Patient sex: F
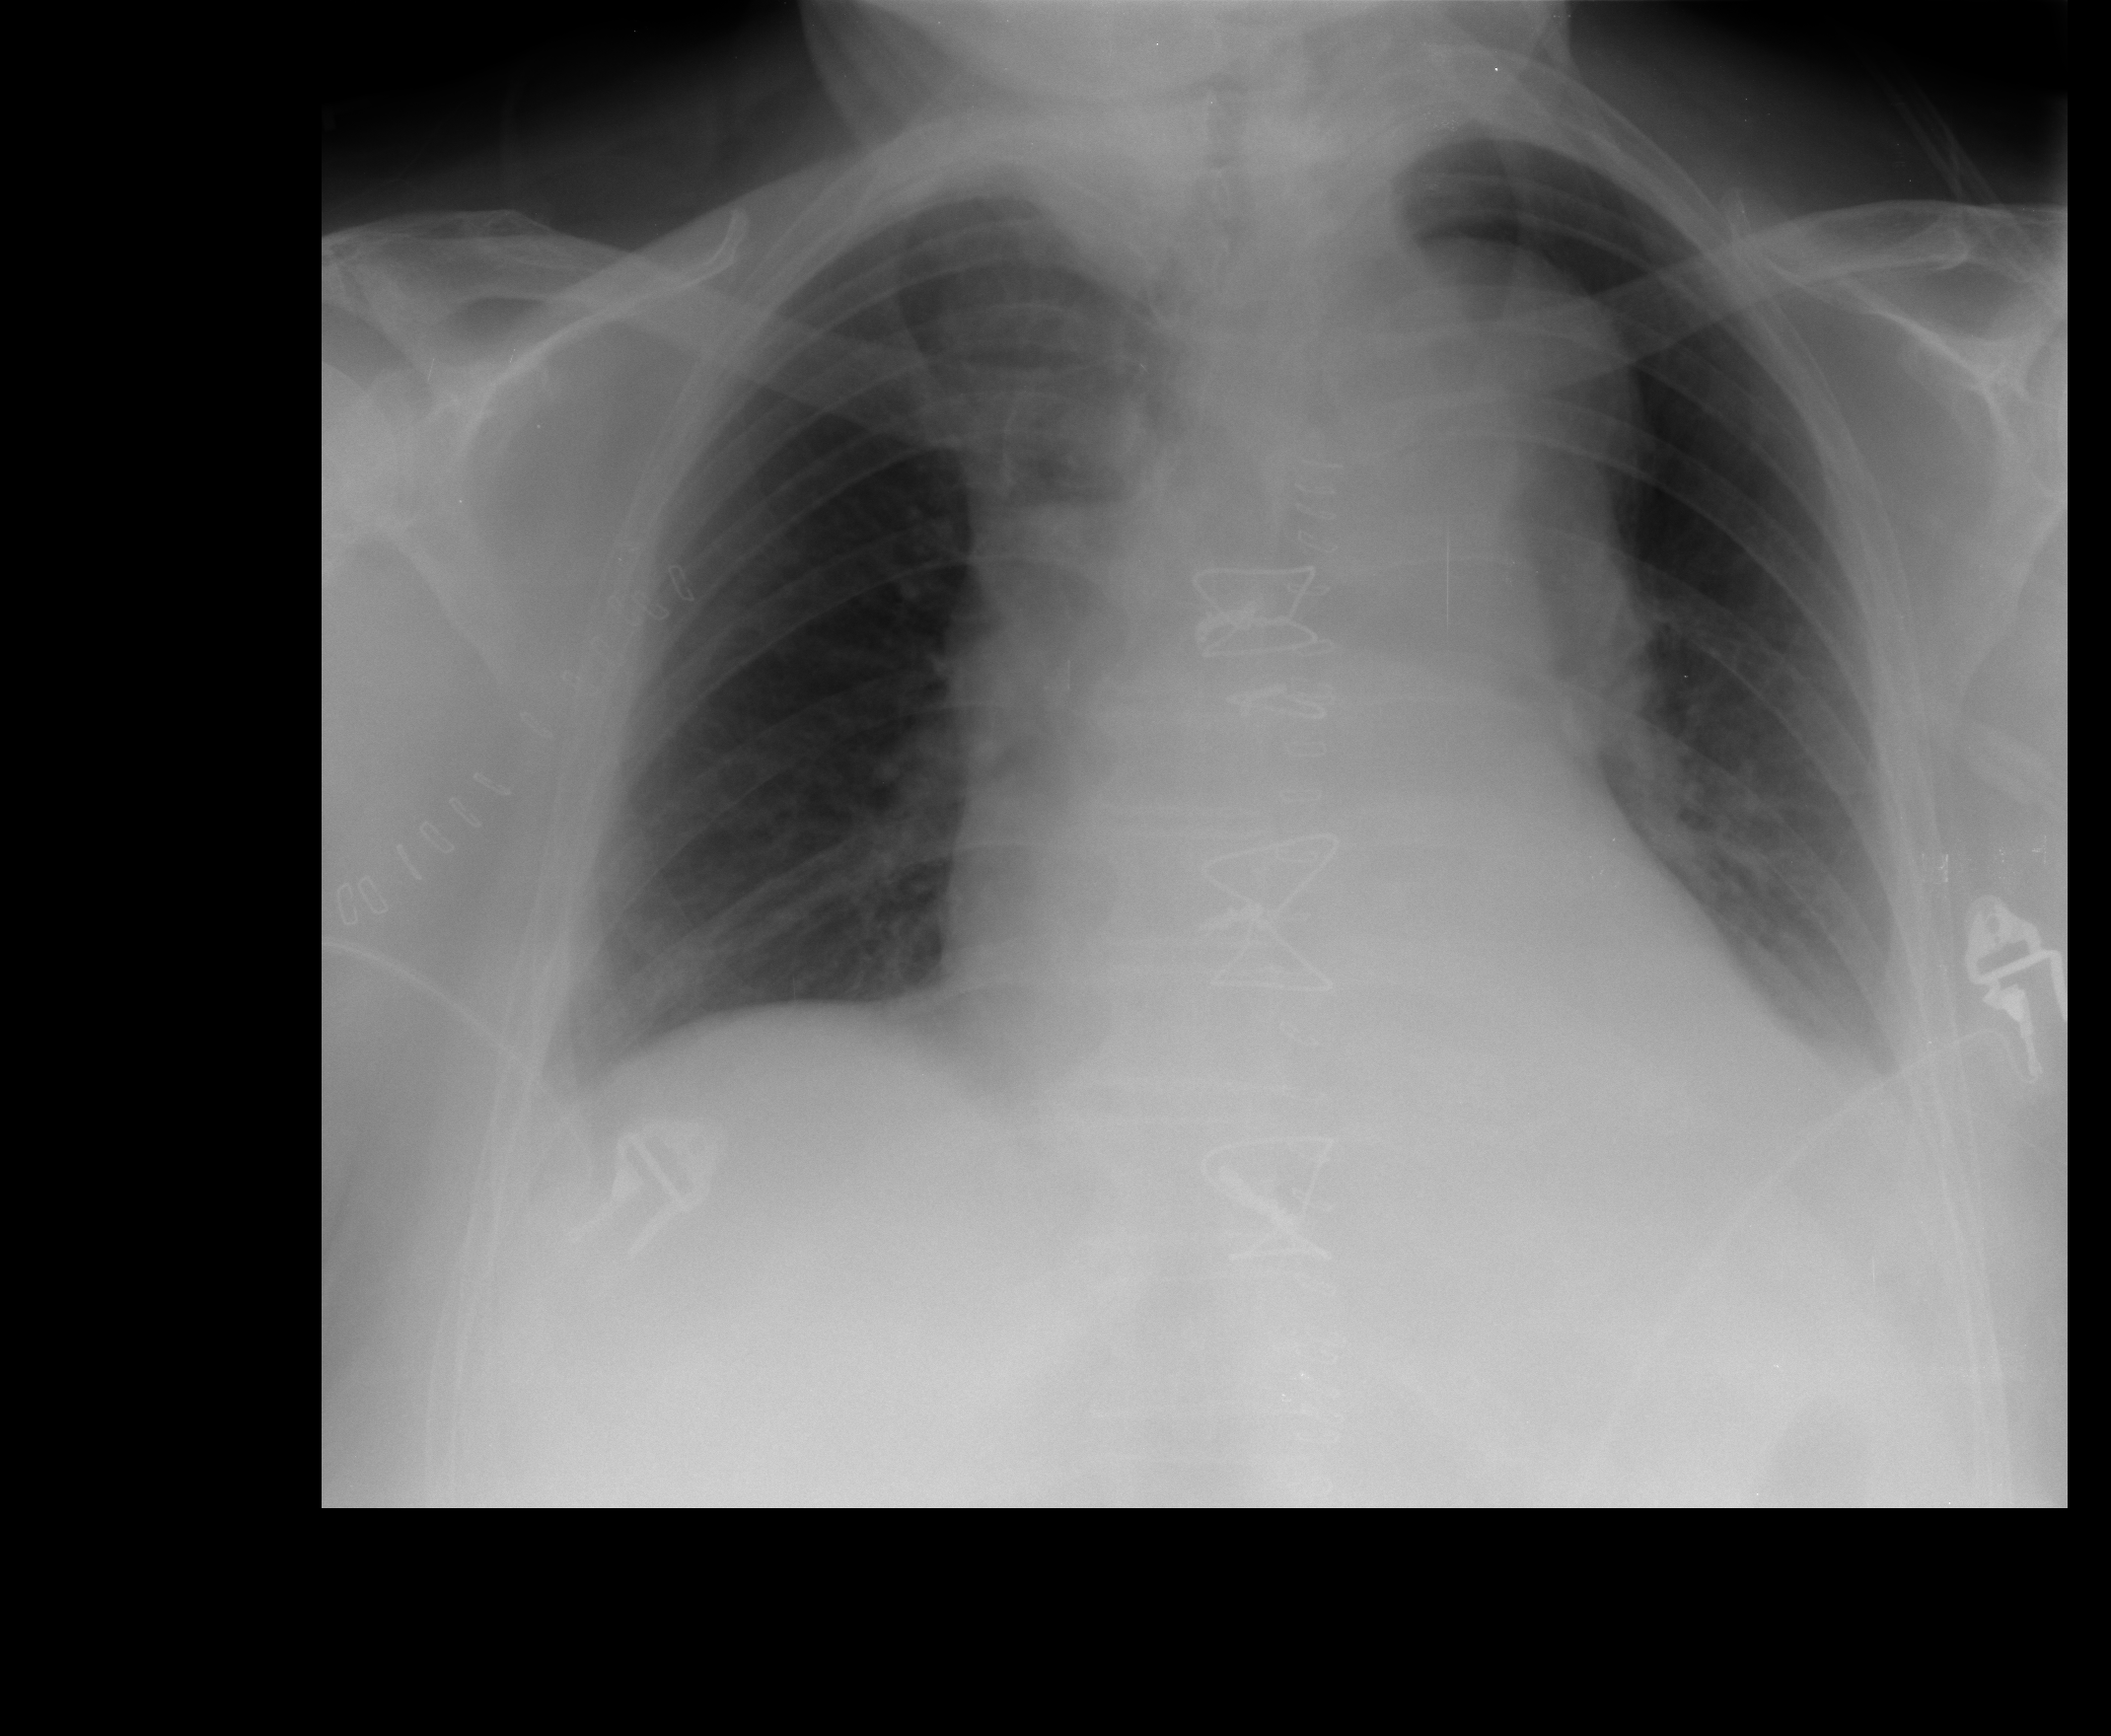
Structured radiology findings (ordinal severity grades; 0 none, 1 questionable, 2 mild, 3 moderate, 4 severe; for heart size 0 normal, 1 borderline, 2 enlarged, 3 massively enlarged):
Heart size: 2
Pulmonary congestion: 0
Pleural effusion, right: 0
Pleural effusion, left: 1
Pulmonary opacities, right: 0
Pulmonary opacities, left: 0
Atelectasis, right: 0
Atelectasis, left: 2